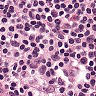
Metastatic tissue present: no